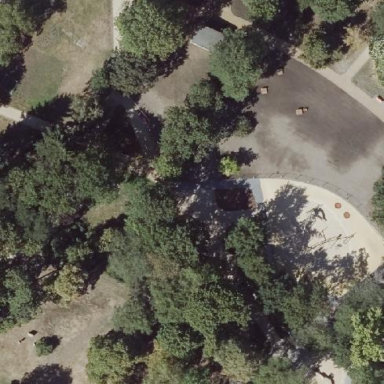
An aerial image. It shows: Park.